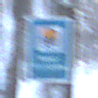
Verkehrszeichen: Wasserschutzgebiet
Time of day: MorningAfternoon
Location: Outdoor (Nature)
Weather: Clear
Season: Winter
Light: Natural